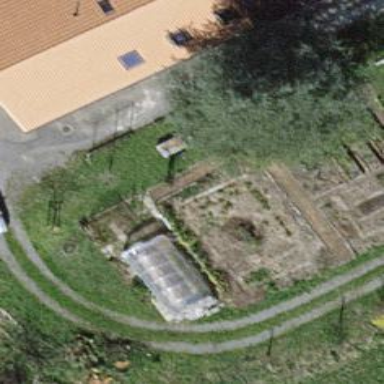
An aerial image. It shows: Farmyard area.